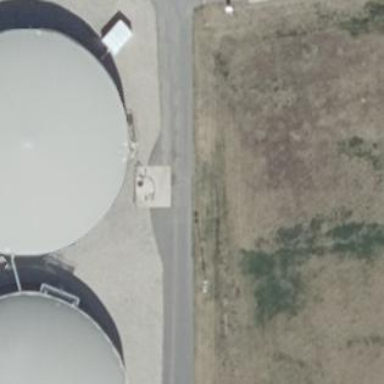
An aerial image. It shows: Digester building.